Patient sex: M
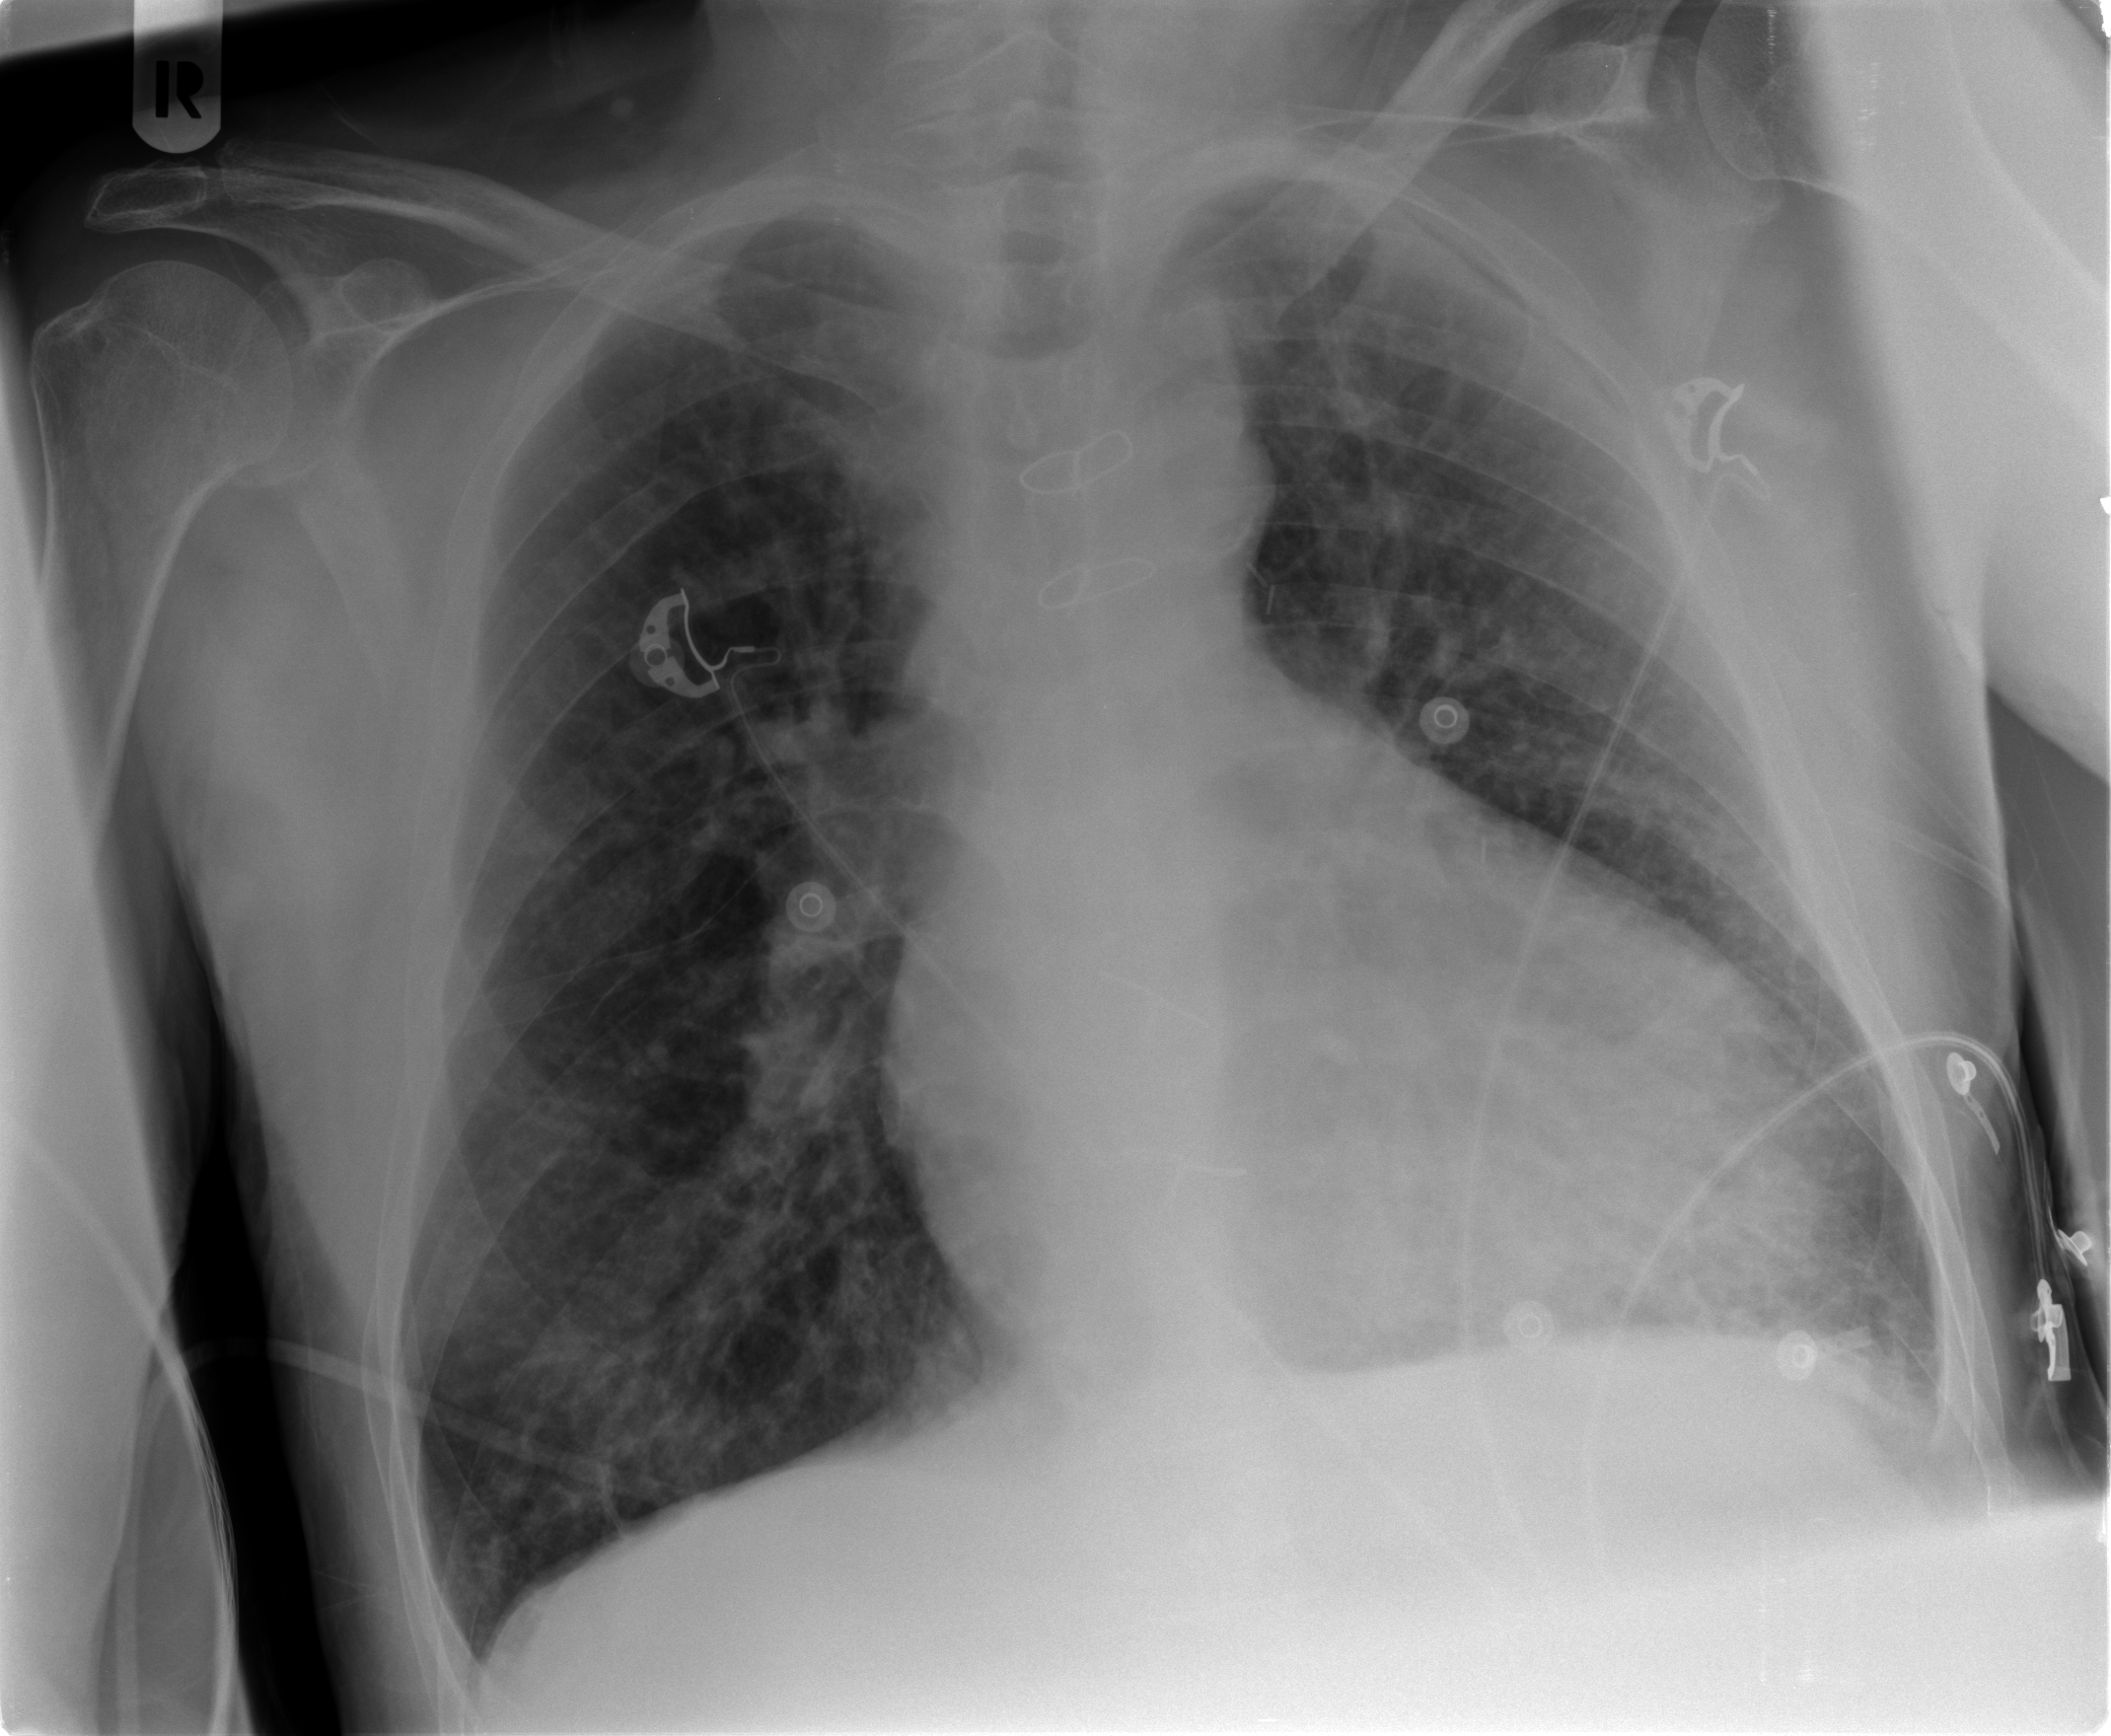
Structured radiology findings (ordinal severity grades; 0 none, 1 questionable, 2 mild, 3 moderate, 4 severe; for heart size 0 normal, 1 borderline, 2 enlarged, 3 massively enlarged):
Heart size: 2
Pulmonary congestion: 2
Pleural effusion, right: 0
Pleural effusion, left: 0
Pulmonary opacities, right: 1
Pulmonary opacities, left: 1
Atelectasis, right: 0
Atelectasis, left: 0